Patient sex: F
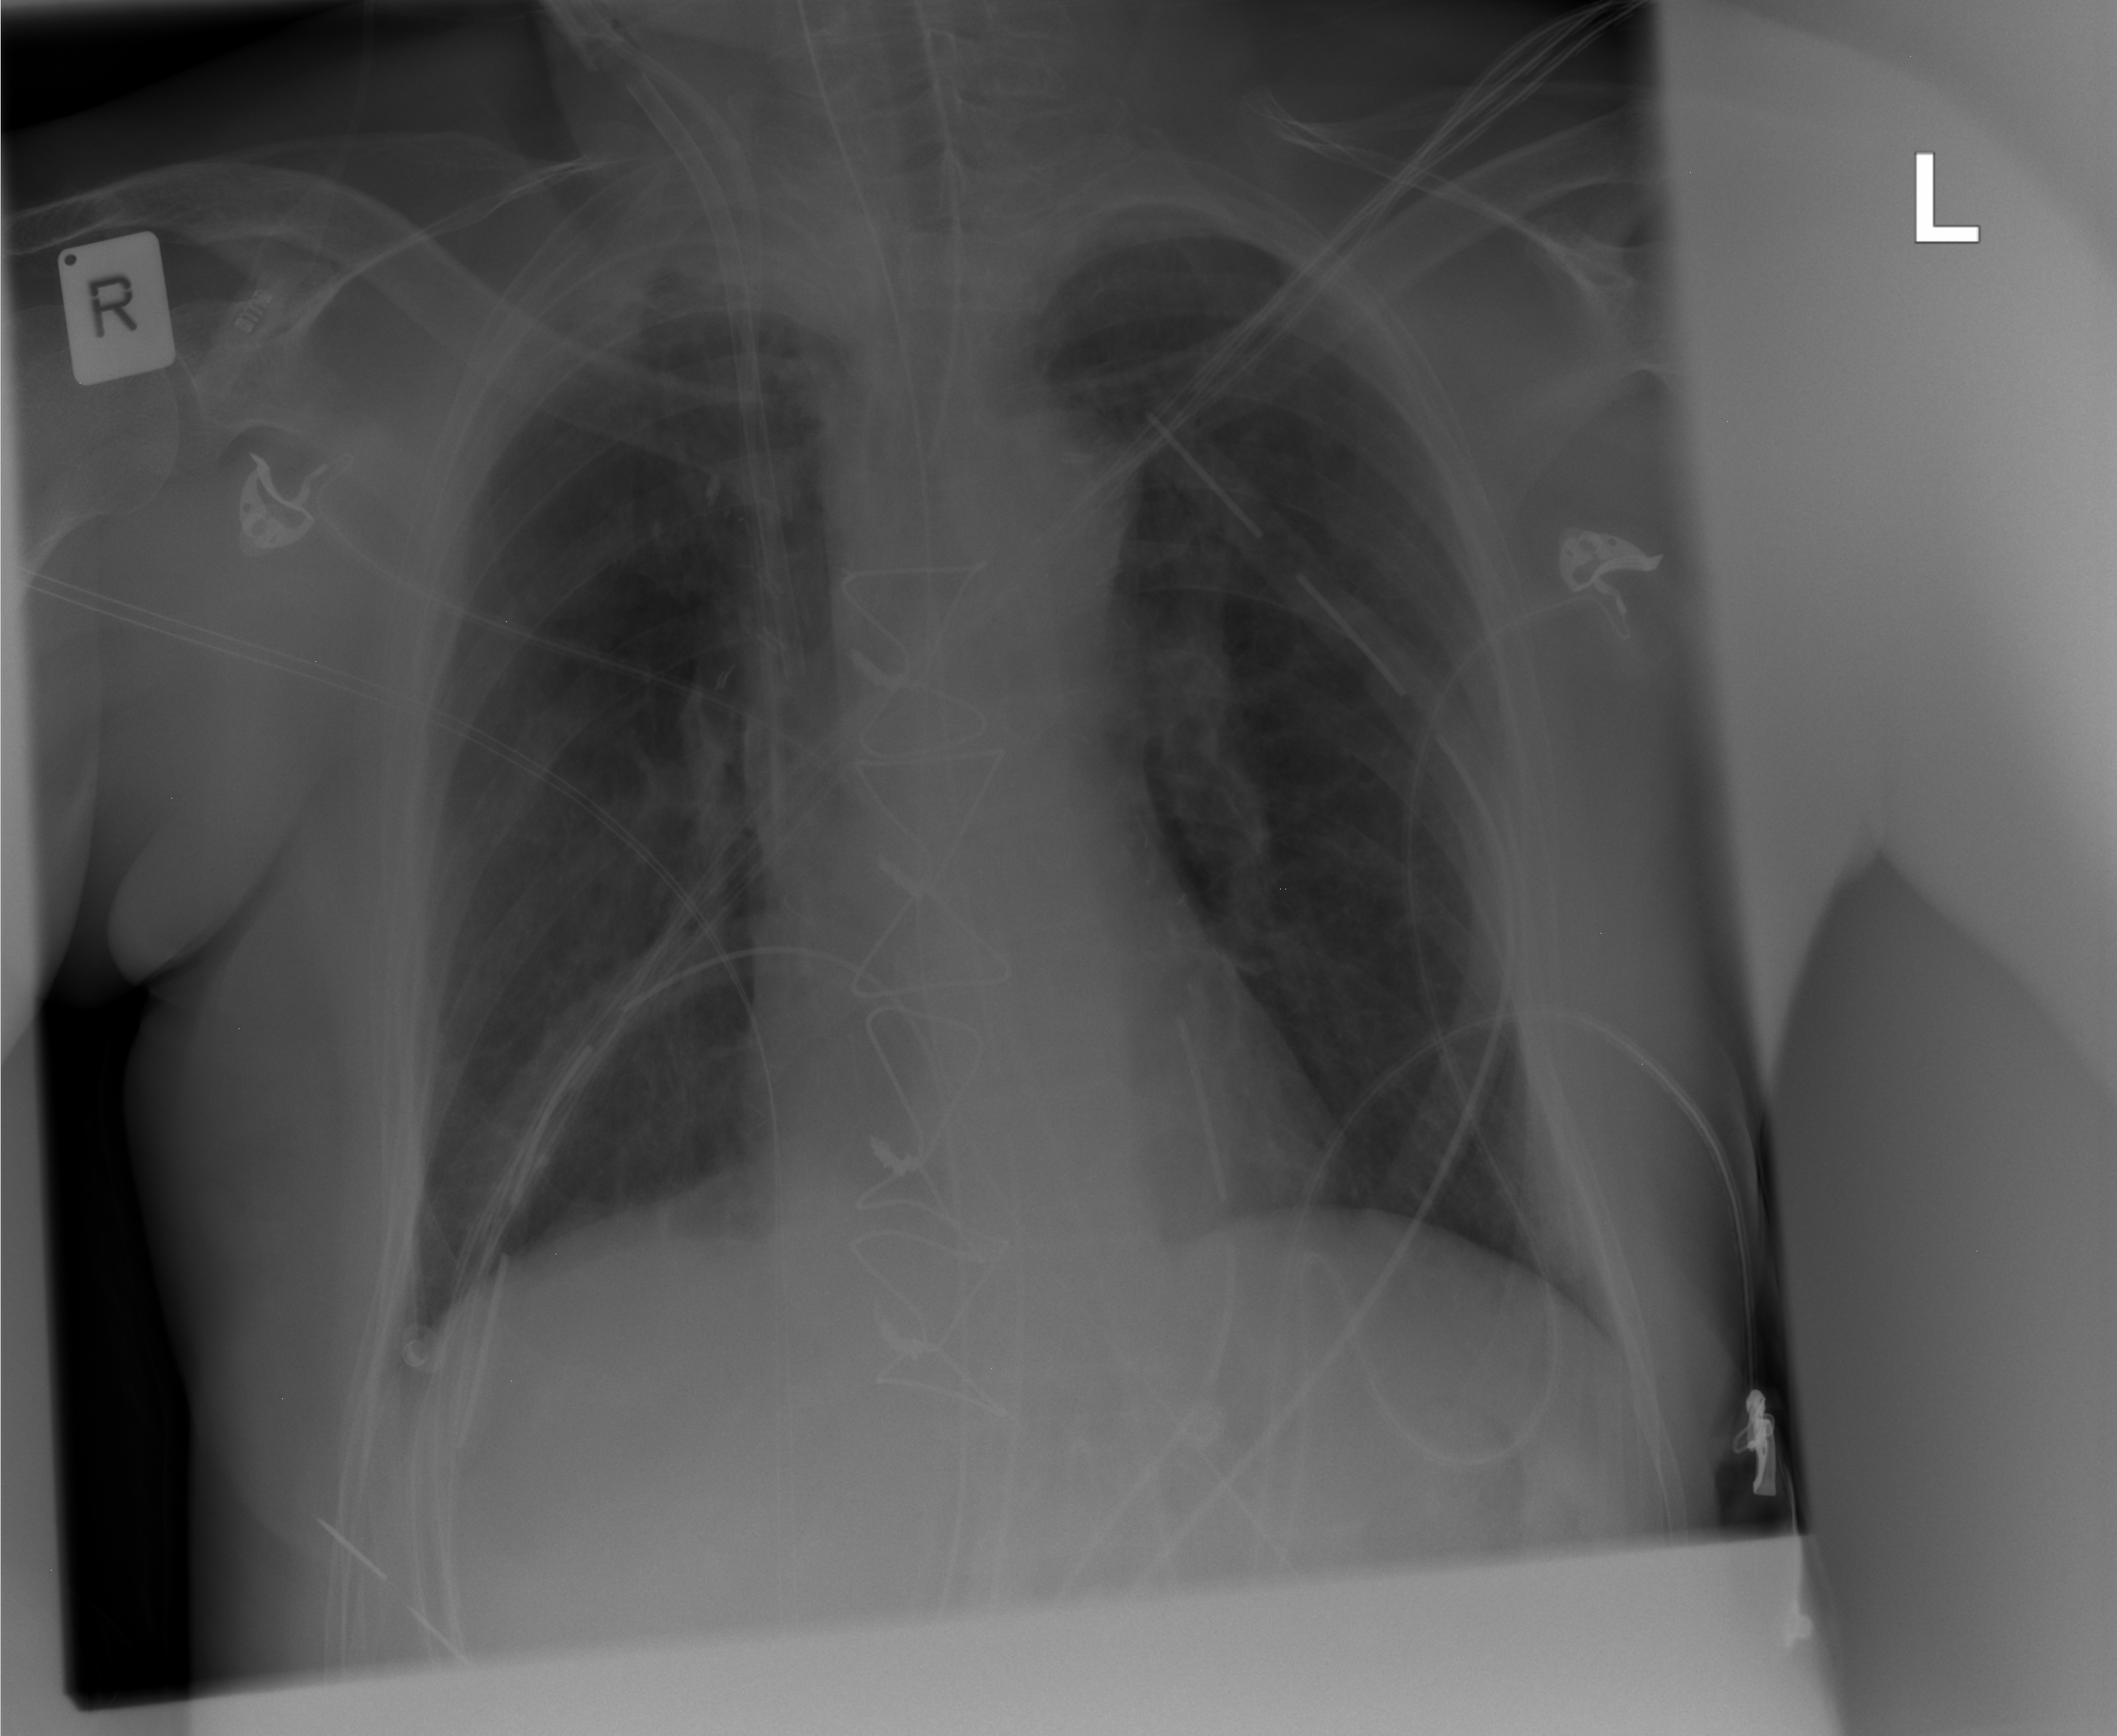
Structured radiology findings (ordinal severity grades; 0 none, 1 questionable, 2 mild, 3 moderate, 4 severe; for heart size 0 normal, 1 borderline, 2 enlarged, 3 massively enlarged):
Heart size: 0
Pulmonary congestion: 0
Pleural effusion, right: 0
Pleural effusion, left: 0
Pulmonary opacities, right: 0
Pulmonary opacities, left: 0
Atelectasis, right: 1
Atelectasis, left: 1